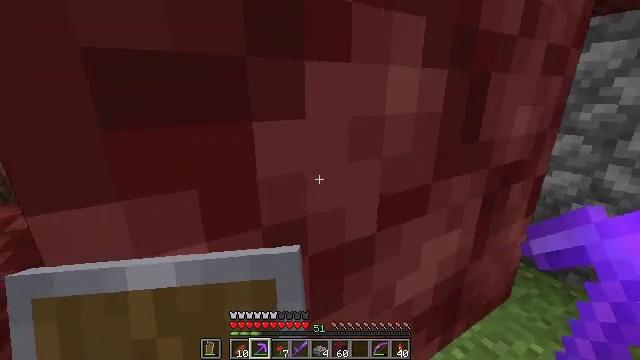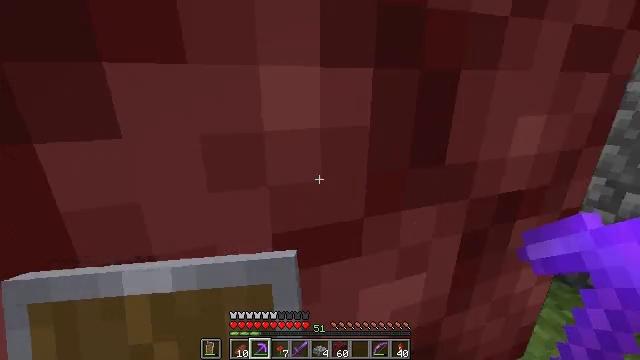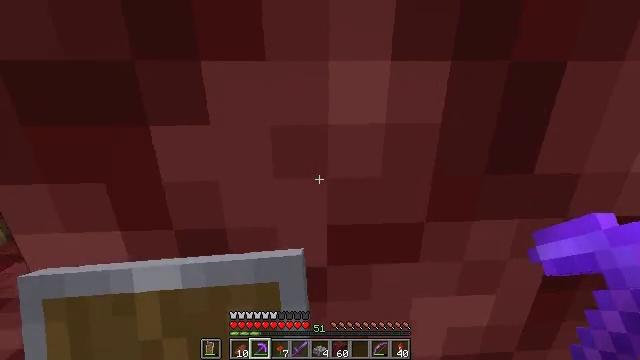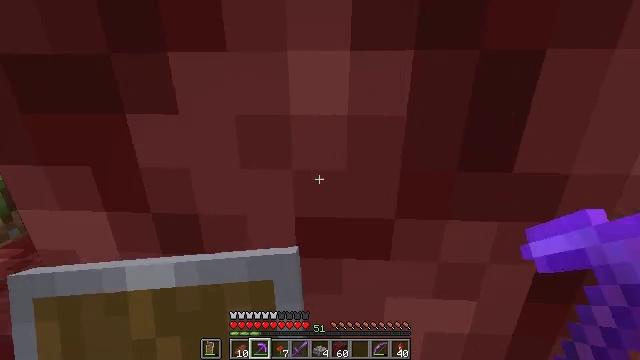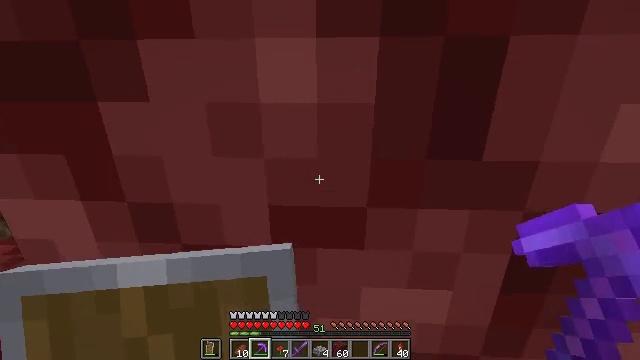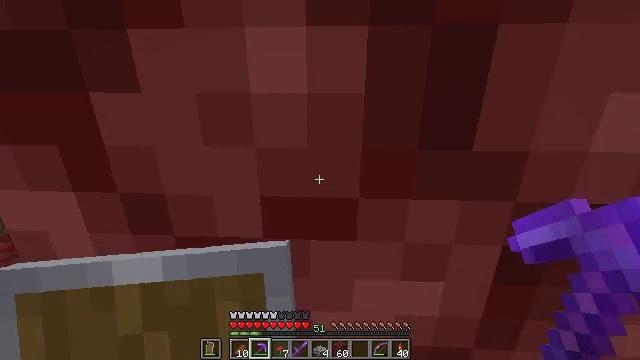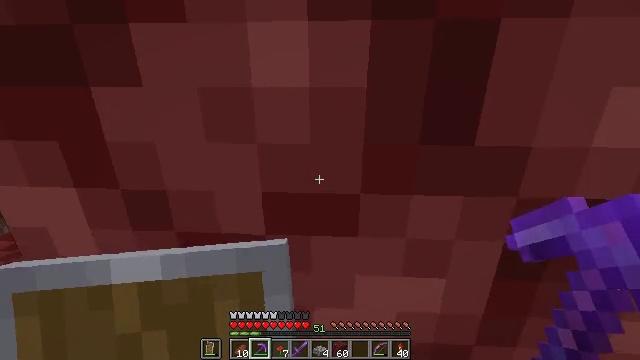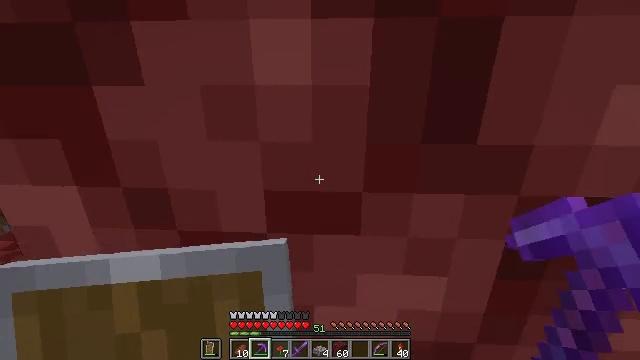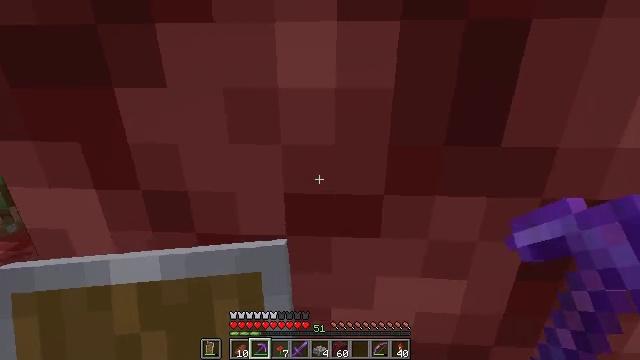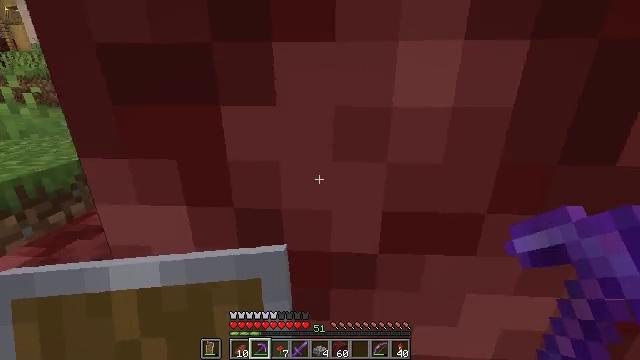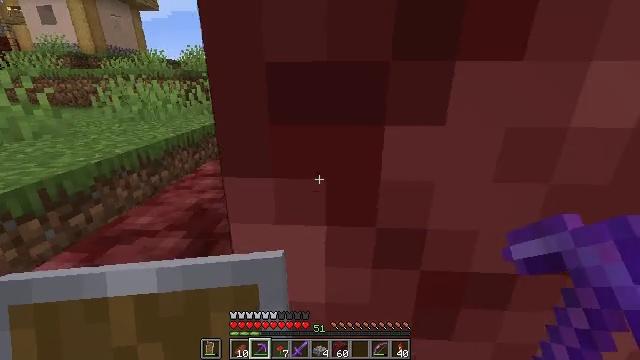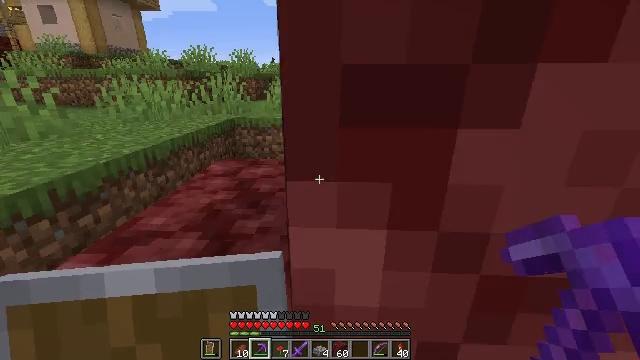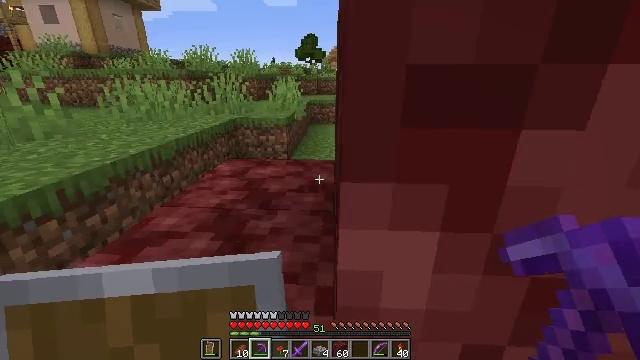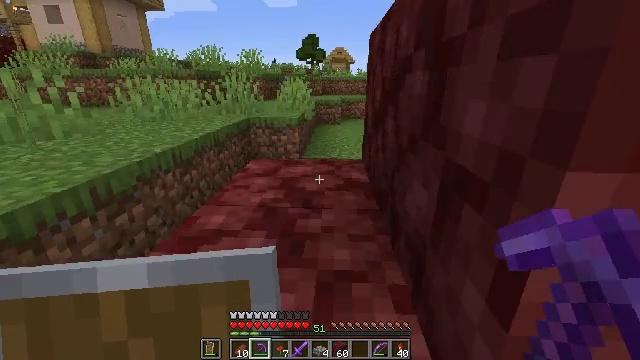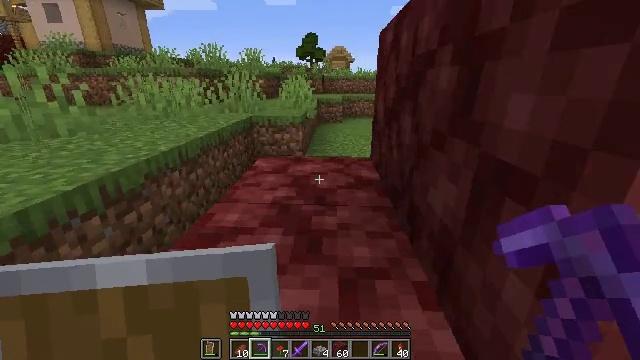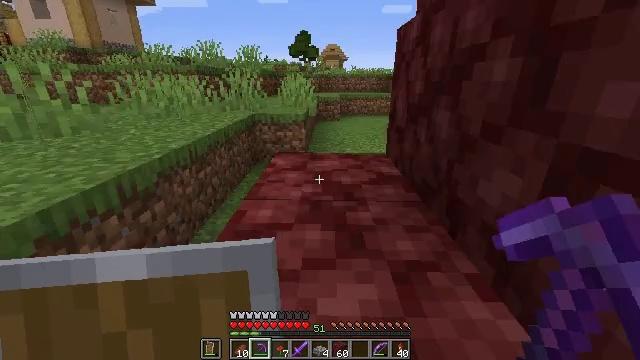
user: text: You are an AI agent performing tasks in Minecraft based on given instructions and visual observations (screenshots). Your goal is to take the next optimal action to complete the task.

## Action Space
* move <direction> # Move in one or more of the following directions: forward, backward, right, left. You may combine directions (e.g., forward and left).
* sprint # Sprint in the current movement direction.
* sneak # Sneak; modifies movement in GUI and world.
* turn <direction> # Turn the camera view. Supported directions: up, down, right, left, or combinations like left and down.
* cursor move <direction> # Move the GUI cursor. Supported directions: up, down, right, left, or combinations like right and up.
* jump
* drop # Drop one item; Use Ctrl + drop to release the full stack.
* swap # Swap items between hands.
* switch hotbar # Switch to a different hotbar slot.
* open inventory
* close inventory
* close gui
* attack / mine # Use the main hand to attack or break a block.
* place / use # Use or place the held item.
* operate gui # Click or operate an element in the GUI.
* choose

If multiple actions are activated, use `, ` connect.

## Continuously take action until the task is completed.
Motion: motion action
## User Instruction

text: Make gold nugget using the gold ingot.
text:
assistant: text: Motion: move forward, turn left and down
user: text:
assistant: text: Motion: move forward, turn left
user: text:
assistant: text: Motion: move forward, turn left
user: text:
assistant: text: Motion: move forward
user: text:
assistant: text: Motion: move forward
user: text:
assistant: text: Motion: move forward
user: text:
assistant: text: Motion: move forward
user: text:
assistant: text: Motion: move forward and move left
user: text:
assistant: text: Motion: move forward and move left
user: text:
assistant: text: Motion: move forward and move left
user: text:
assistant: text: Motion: move forward and move left
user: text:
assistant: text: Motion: move forward and move left
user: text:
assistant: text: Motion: move forward and move left
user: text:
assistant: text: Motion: move forward and move left
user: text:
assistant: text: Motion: move forward, turn right
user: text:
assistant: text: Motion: move forward, turn right and down
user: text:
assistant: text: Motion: move forward, turn right and down, jump
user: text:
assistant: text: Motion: move forward, turn right and down, jump
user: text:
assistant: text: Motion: move forward, turn right, jump
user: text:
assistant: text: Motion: move forward, turn right, jump
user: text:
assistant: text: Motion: move forward, turn right
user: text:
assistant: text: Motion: move forward, turn right
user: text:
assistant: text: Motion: move forward, turn right
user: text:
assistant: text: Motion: move forward, turn right
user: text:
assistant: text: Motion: move forward, turn right
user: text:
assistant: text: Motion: turn right
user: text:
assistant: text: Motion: turn right
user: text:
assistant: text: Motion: turn right
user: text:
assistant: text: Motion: move forward, turn right, jump
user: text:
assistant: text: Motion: move forward, turn right, jump